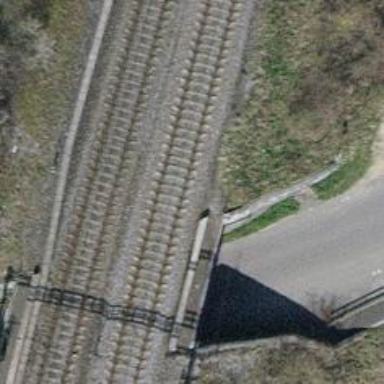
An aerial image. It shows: Railway track with contact line for electrification.